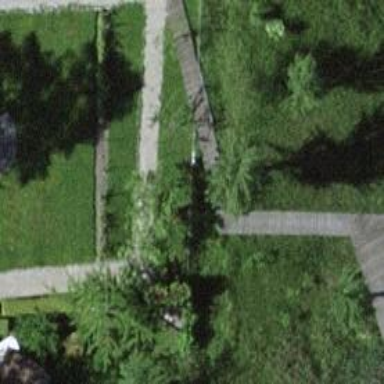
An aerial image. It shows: Boardwalk bridge over path.